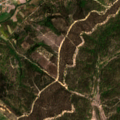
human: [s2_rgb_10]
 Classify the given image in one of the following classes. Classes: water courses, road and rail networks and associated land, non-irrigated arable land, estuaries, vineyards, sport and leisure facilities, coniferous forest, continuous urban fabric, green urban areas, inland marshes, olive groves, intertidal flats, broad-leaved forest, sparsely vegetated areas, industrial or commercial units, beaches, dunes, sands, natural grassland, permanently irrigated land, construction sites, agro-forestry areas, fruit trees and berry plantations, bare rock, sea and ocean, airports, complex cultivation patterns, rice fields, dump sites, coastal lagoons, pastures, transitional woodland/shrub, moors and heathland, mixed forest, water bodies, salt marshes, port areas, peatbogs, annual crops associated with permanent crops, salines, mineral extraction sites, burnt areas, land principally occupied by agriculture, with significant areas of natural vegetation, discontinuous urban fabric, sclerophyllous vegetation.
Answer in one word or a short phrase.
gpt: discontinuous urban fabric, non-irrigated arable land, land principally occupied by agriculture, with significant areas of natural vegetation, broad-leaved forest, mixed forest